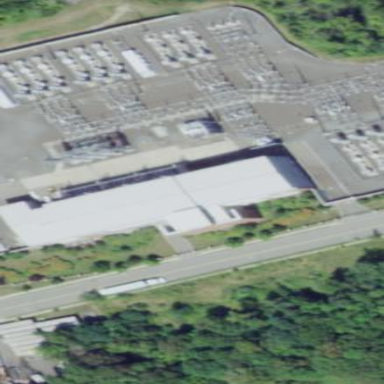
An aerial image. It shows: Substation that acts as converter.